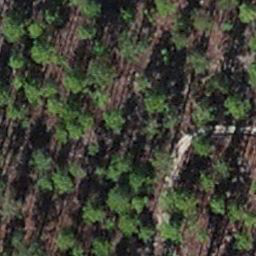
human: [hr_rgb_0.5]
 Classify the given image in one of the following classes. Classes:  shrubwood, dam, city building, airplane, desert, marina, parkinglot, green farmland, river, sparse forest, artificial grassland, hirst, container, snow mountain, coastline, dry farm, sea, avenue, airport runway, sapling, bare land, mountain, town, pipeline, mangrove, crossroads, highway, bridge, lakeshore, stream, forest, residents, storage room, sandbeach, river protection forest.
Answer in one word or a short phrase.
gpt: sapling